Aerial crown-view tile of a tropical tree (Barro Colorado Island, Panama), acquired 20250715:
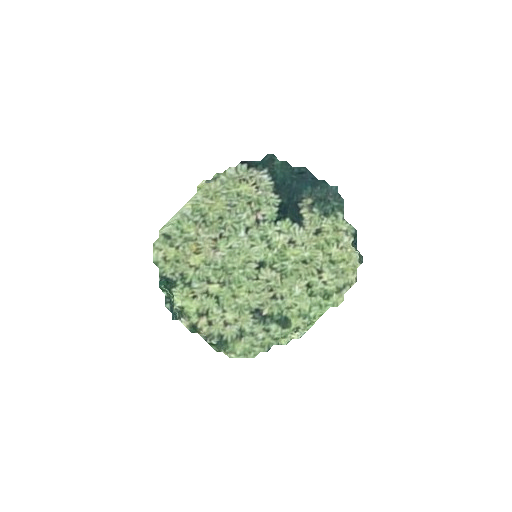
Species: Cecropia insignis
GBIF accepted scientific name: Cecropia insignis
Crown area: 43.619 m²